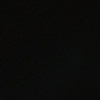
Label: space